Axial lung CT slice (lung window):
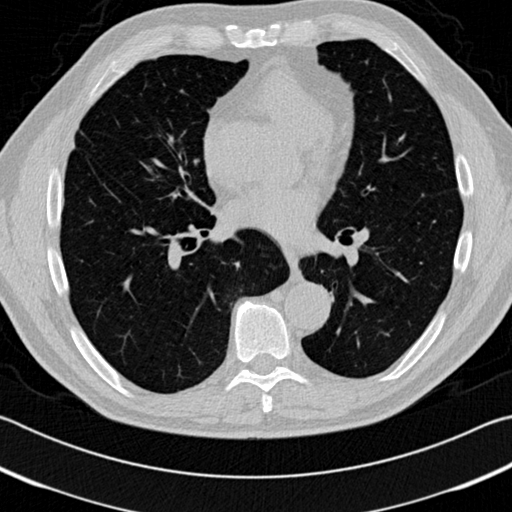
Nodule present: no